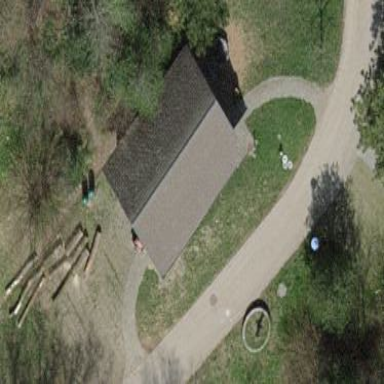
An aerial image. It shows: Building serving as picnic shelter.